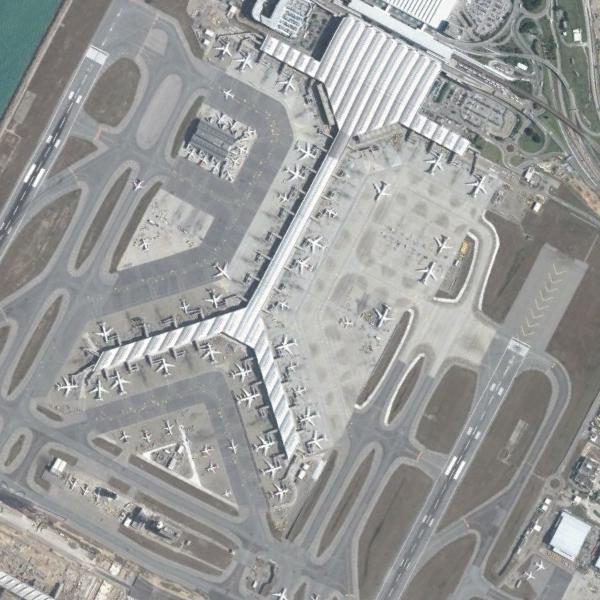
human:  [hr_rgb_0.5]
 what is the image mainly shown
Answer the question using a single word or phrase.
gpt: airport